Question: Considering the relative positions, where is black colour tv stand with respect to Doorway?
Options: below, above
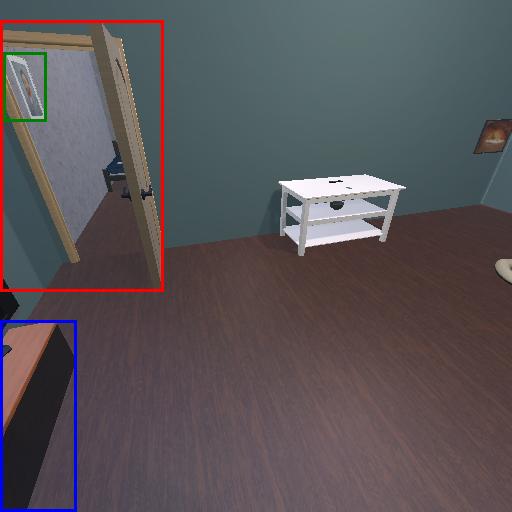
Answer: below